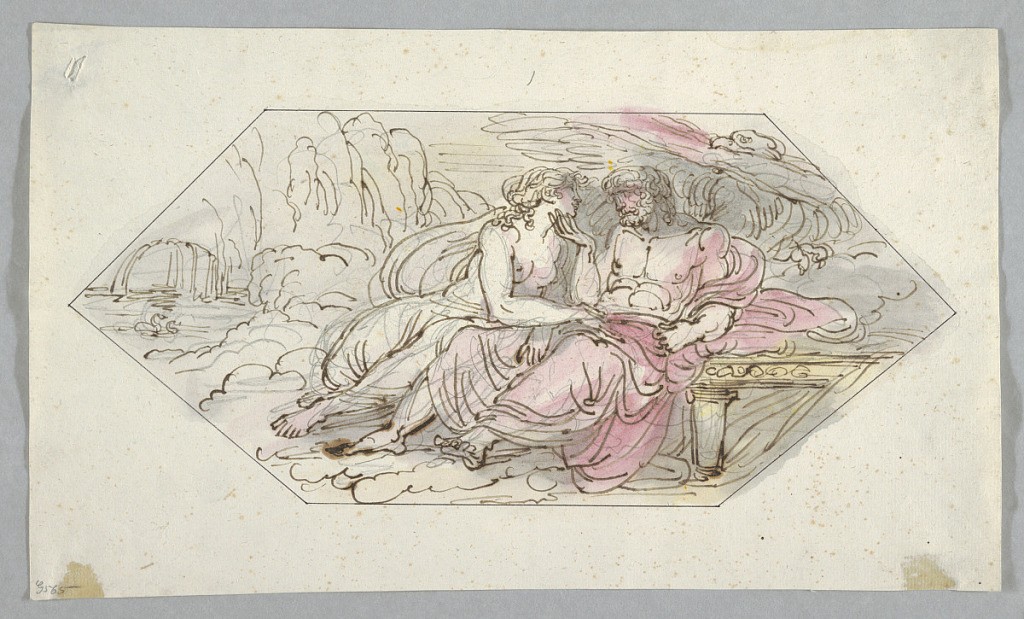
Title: Jupiter consoles an imploring goddess, probably Venus
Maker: Felice Giani, Italian, 1758–1823
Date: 1796–98
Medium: Pencil, pen and black inks, brush and watercolors on paper
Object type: Drawing
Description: Horizontal rectangle. Jupiter sits at right, the goddess at left beside him. He touches her chin. The eagle stands over him. Caption: '1'  in a hexagon in black chalk.